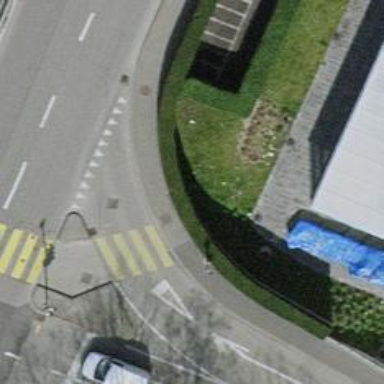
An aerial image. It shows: Uncontrolled zebra crossing on the road.